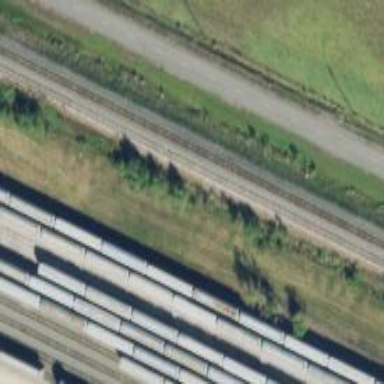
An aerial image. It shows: Railway track.